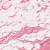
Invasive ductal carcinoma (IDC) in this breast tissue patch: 0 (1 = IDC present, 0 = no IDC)